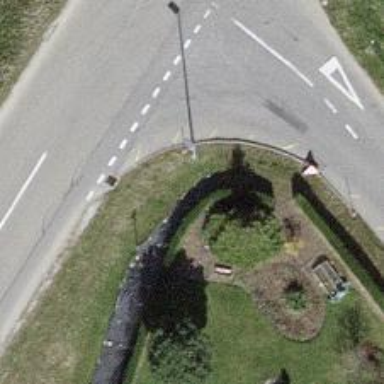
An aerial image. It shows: Hedge barrier.